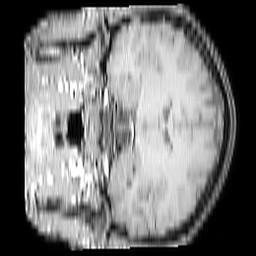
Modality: T1w
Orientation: coronal
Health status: ill
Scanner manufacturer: philips
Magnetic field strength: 3 T
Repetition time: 0.3787 s
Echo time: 0.002908 s